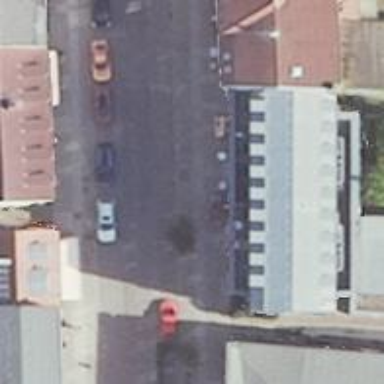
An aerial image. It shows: Post office.